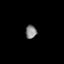
Tissue: prostate
Cell type: T cells
Senescence score: 0.7089
Nuclear area (px): 141
Mean DAPI intensity: 138.071